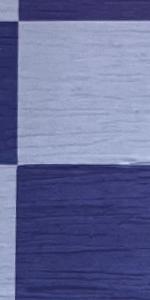
Label: Empty